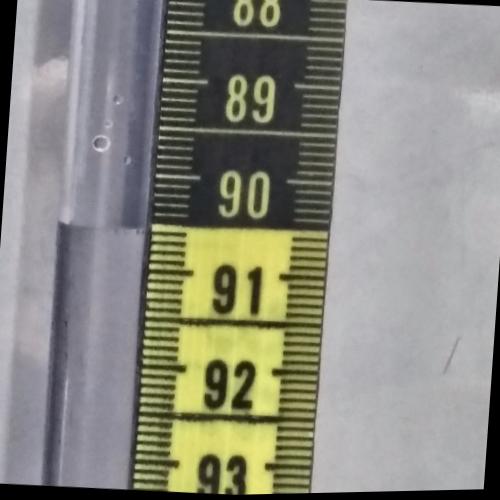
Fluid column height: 90.6 cm